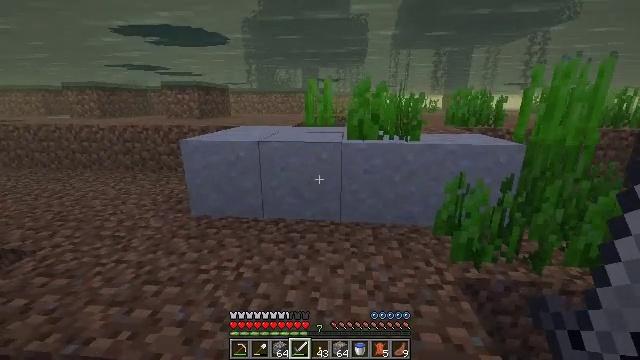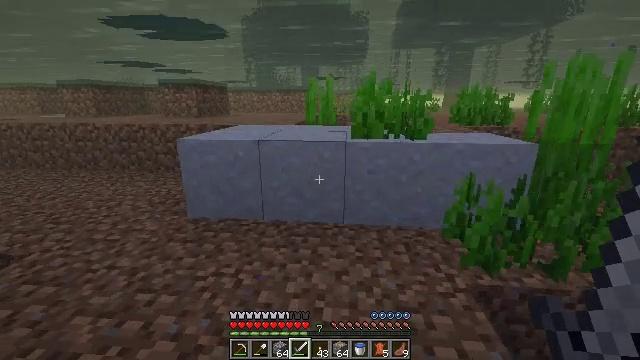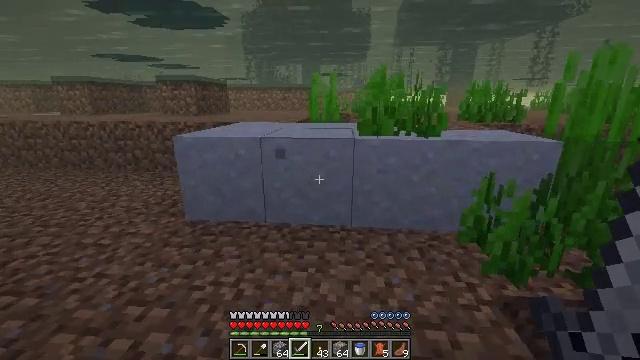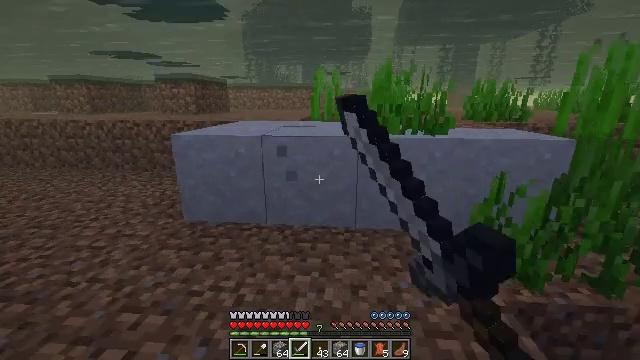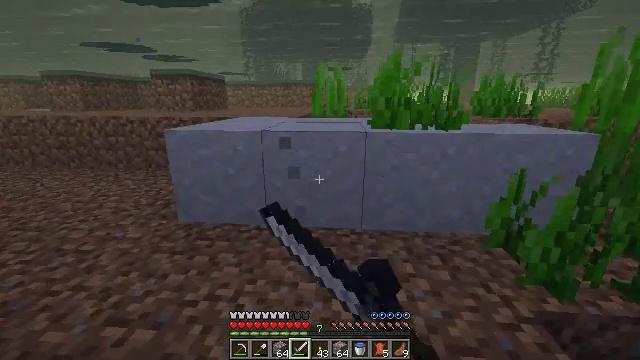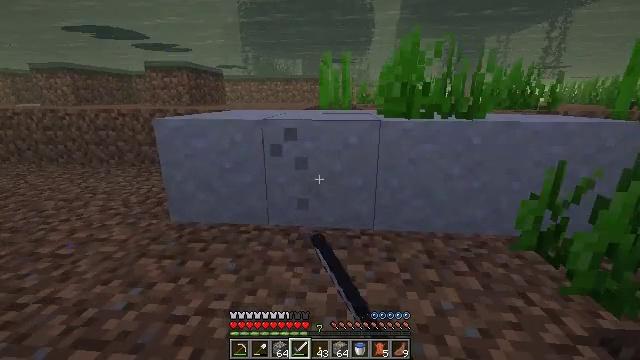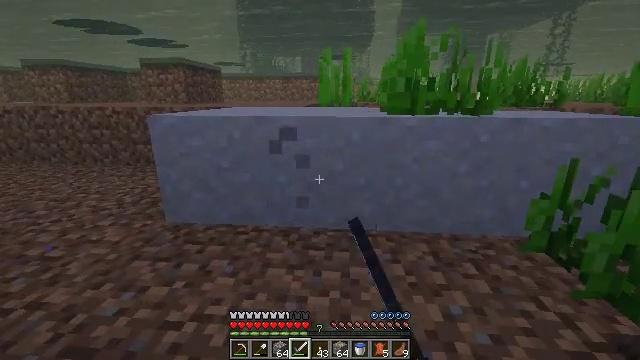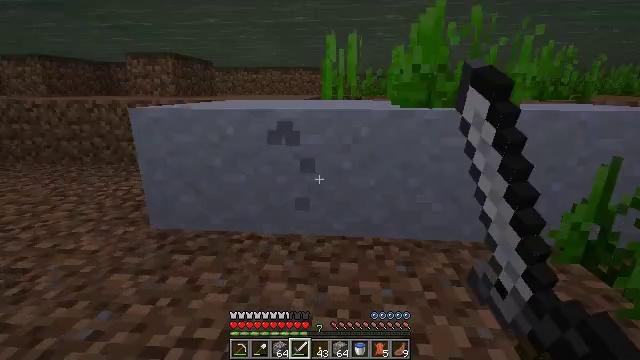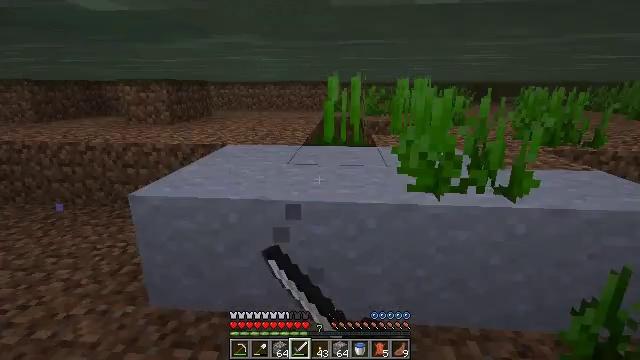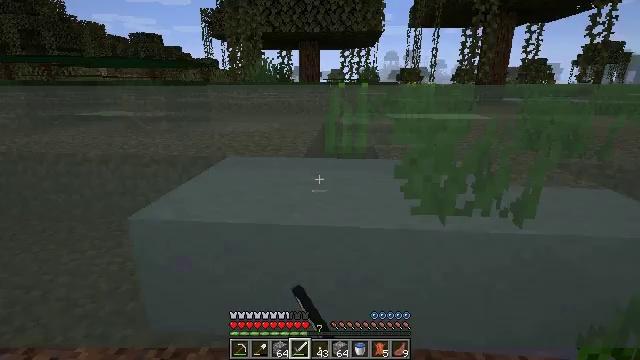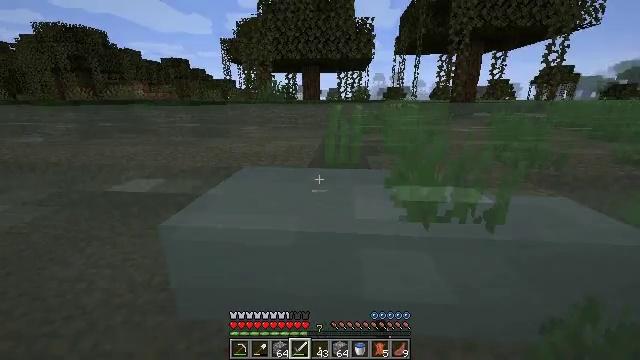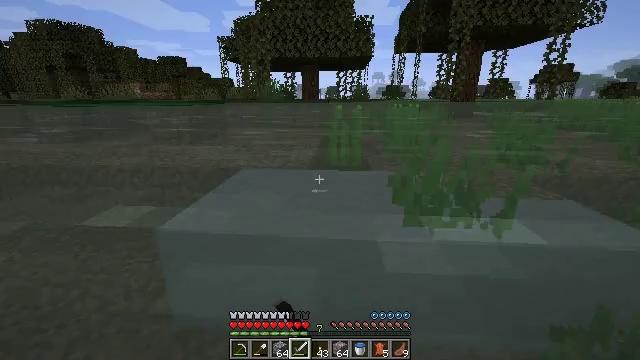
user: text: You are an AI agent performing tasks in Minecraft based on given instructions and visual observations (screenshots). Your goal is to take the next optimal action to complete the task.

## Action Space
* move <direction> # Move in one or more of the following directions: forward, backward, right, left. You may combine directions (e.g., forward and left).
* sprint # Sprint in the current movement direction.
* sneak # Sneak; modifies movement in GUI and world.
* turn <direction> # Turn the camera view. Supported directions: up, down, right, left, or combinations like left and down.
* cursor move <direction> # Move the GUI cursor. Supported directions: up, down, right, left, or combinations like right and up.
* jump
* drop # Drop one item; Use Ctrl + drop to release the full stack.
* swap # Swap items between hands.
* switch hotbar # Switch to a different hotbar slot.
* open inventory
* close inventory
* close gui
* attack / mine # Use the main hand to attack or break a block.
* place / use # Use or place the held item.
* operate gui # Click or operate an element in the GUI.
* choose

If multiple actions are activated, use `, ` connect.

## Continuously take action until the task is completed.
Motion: motion action
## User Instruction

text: Break the tall seagrass.
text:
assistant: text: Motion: move forward and move left
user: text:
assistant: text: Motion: move forward and move left, attack / mine
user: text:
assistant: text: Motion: move forward, attack / mine
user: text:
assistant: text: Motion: move forward, attack / mine
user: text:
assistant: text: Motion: attack / mine
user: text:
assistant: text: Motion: attack / mine
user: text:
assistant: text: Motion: attack / mine
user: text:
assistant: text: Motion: attack / mine
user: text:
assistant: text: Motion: attack / mine
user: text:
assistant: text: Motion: attack / mine
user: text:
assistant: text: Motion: attack / mine
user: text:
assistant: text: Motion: attack / mine